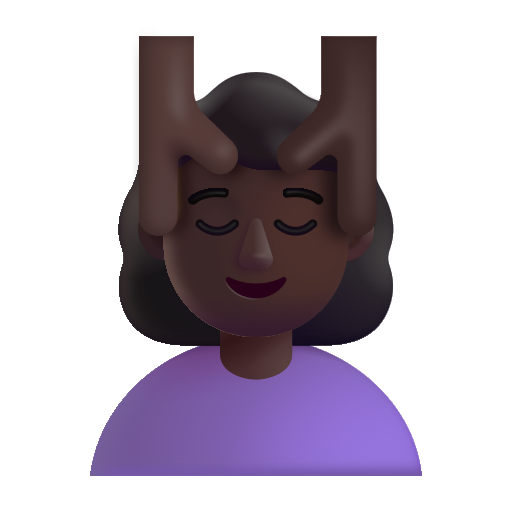
woman getting massage color dark